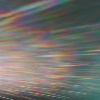
Label: sunburn